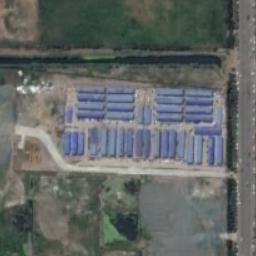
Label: industrial_area